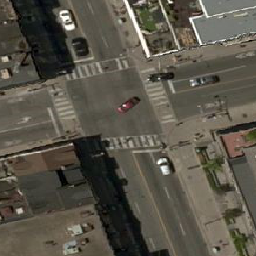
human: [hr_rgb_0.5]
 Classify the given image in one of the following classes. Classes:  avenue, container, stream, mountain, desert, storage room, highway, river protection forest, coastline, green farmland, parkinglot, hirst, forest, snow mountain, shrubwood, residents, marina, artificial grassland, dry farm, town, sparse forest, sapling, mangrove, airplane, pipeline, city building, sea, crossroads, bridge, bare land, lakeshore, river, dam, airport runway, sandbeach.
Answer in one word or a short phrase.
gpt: crossroads